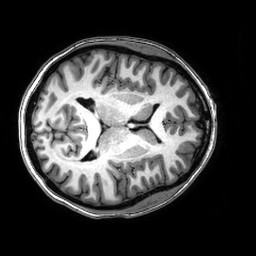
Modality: T1w
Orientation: axial
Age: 20
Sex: female
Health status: healthy